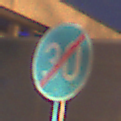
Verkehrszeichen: EndeMindestgeschwindigkeit
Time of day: Night
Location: Outdoor (Urban)
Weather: PartlyCloudy
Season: NotSpecified
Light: Artificial